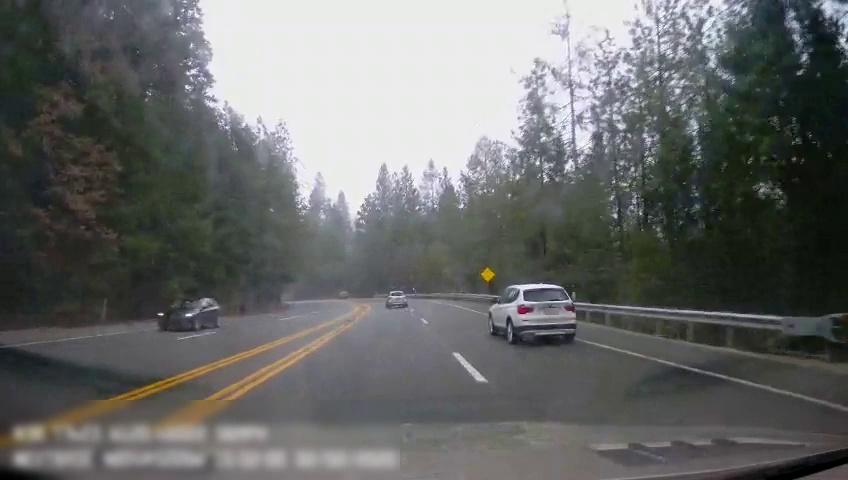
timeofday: Day
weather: Cloudy
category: Drivable Space
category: Vehicles | SUV
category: Vehicles | Car
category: Vehicles | Car
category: Vehicles | Car
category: Lanes | Alternate Lane
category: Lanes | Alternate Lane
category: Lanes | Alternate Lane
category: Lanes | Current Lane
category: Lanes | Current Lane
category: Lanes | Alternate Lane
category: Traffic | Signs